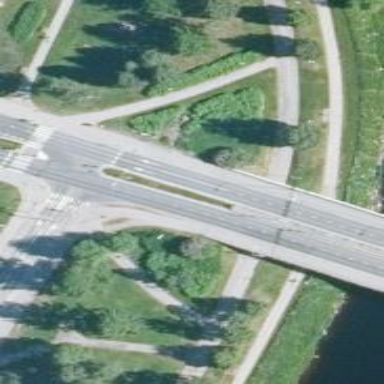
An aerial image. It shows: Cable-stayed bridge for cyclists with asphalt surface.